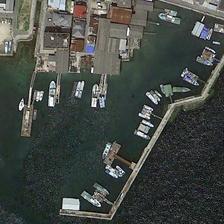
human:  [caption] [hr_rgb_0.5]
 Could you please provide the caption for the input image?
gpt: some boats are scattered sparsely in a port near some buildings .

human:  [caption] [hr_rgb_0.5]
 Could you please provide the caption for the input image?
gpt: some boats are scattered sparsely in a port near some buildings .

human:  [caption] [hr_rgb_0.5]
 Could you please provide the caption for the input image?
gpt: some boats are scattered sparsely in a port near some buildings .

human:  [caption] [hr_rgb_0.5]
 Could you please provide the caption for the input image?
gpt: some boats are scattered sparsely in a port near some buildings .

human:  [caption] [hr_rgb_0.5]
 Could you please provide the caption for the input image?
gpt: some boats are scattered sparsely in a port near some buildings .